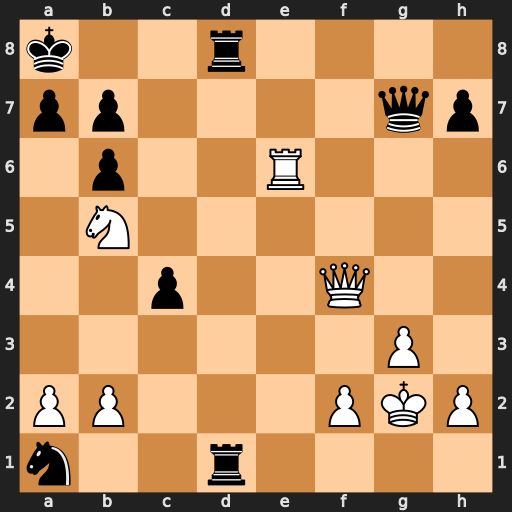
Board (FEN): k2r4/pp4qp/1p2R3/1N6/2p2Q2/6P1/PP3PKP/n2r4
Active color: w
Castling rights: -
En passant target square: -
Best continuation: Nc7+ Qxc7 Qxc7